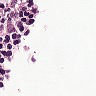
Metastatic tissue present: no